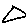
Label: triangle